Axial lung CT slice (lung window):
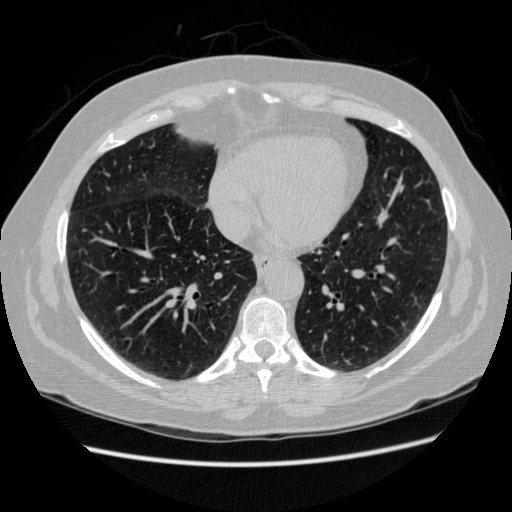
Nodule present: no